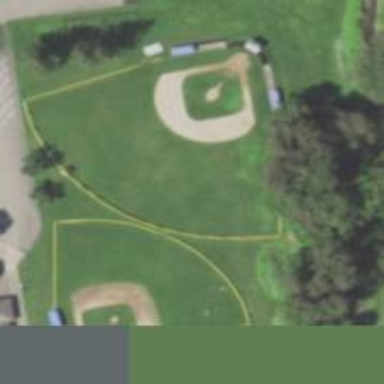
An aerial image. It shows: Baseball pitch for leisure and sports activities.